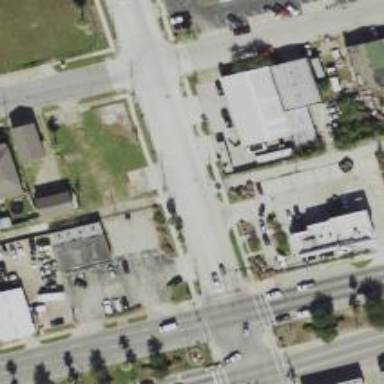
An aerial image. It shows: Alley classified as service road.